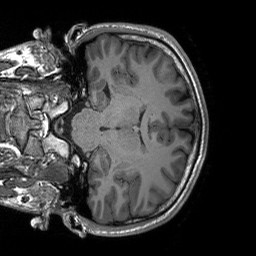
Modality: T1w
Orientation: coronal
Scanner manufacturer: siemens
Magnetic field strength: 3 T
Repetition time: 2.3 s
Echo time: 0.00207 s